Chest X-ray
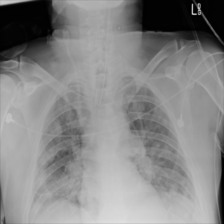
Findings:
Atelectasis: negative
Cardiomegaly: negative
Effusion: negative
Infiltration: negative
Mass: negative
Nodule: negative
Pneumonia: negative
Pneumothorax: negative
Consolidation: negative
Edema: negative
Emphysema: negative
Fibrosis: negative
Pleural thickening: negative
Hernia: negative